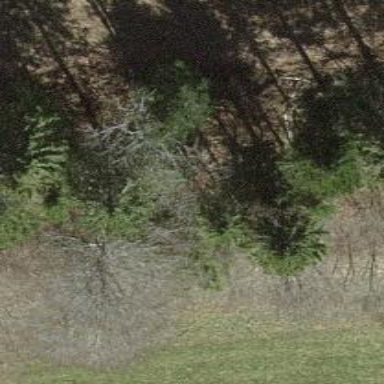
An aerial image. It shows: Single tag "natural: tree."